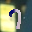
Label: 7